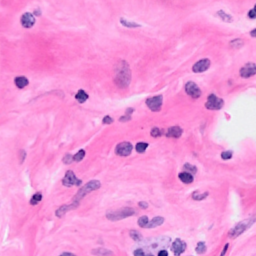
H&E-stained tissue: Breast